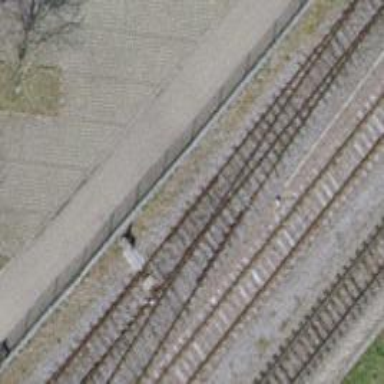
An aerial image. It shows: Railway switch.